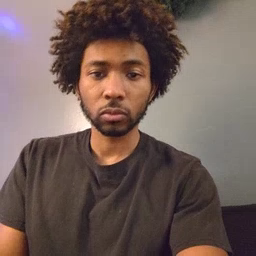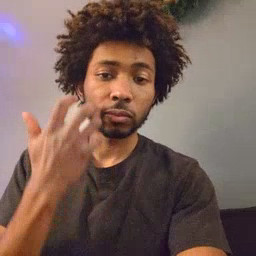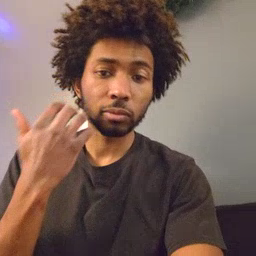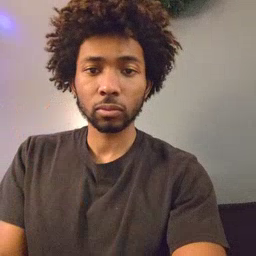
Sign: tiger